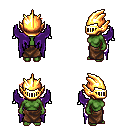
a pixel art fantasy rpg character, female body template, orc, green skin, purple wings, robe skirt, red pixie cut hairstyle, gold helm, four views (front, back, left, right), 2x2 character sprite sheet, small pixel art, hard edges, no anti-aliasing